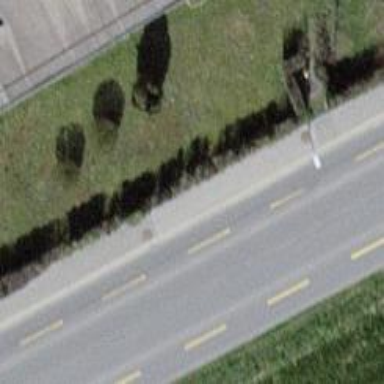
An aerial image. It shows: Asphalt cycleway lane.